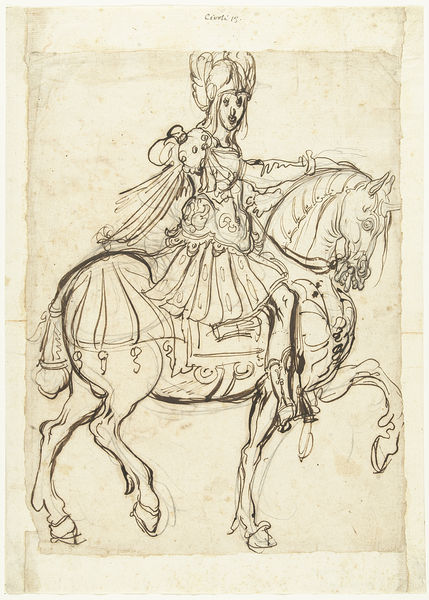
Titel: Veldheer te paard, rijdend naar rechts
Künstler: Jacques Bellange
Standort: Amsterdam
Institution: Rijksmuseum
Schlagwörter: mann, umhang, frau, frisur, kleid, profil, skizze, zeichnung, dame, rock, gesicht, decke, ohren, pferd, reiter, bewegt, huf, hufe, reiterin, steigbügel, herrschaft, bein, papier, studie, staffage, kaiser, stiefel, herrscher, entwurf, rüstung, rom, zähne, frisue, stark, nüstern, zunge, mittelalter, macht, aufbruch, kruppe, standbild, gedrungen, denkmahl, kunstreiten